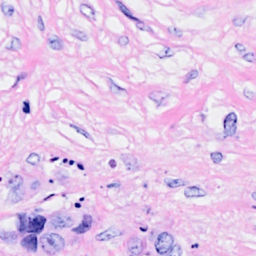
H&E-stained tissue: Breast